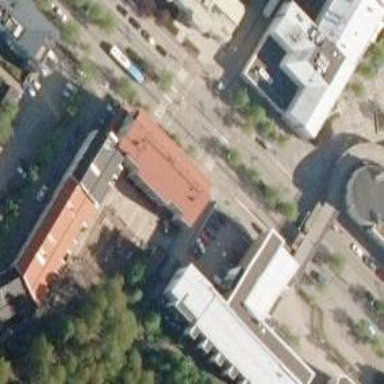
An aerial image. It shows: Building.